Question: I am trying to create my first class in c++. I am making file called 'geometryitems.cpp' and doing this:
'''
using namespace std;
class Point
{
double x, y, z;
public:
// constructor
Point(double x, double y, double z)
{
}
// copy constructor
Point(const Point& pnt)
{
x = pnt.x;
y = pnt.y;
z = pnt.z;
}
void display()
{
cout << "Point(" << x << ", " << y << ", " << z << ")";
}
};
'''
Then I call it from another file like this:
'''
#include <iostream>
#include <cstdio>
#include "geometryitems.cpp"
using namespace std;
int main()
{
// initialise object Point
Point pnt = Point(0, 0, 0);
cout << "Point initialisation:" << endl;
pnt.display();
double t = 0;
cout << endl << t << endl;
Point pnt2 = pnt;
pnt2.display();
// keep the terminal open
getchar();
return 0;
}
'''
Here is the output:

't' is shown as normal 0 but other zeros are some other numbers. I would understand if they were just very-very small numbers but there are also very-very big ones...
Why are the zeros in 'Point' shown as such strange numbers? Is there a way to make it looking as normal zeros?
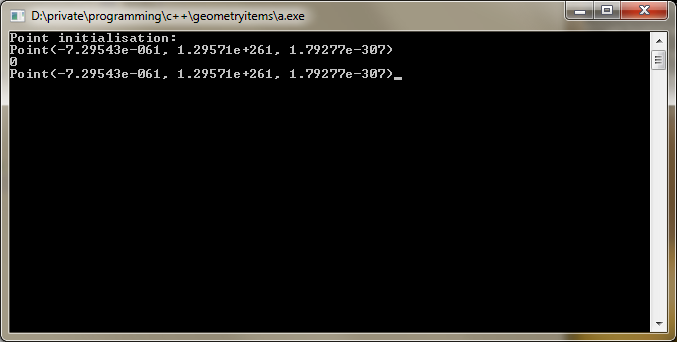
Answer: You are not setting the member variables to any value in your constructor:
'''
Point(double x, double y, double z)
{
}
'''
You need
'''
Point(double x, double y, double z) : x(x), y(y), z(z) {}
'''
This initializes your data members 'x', 'y', and 'z' using the <URL>.
You should also remove your copy constructor. The compiler-synthesized one will do just fine.